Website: lowes
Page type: address-validator
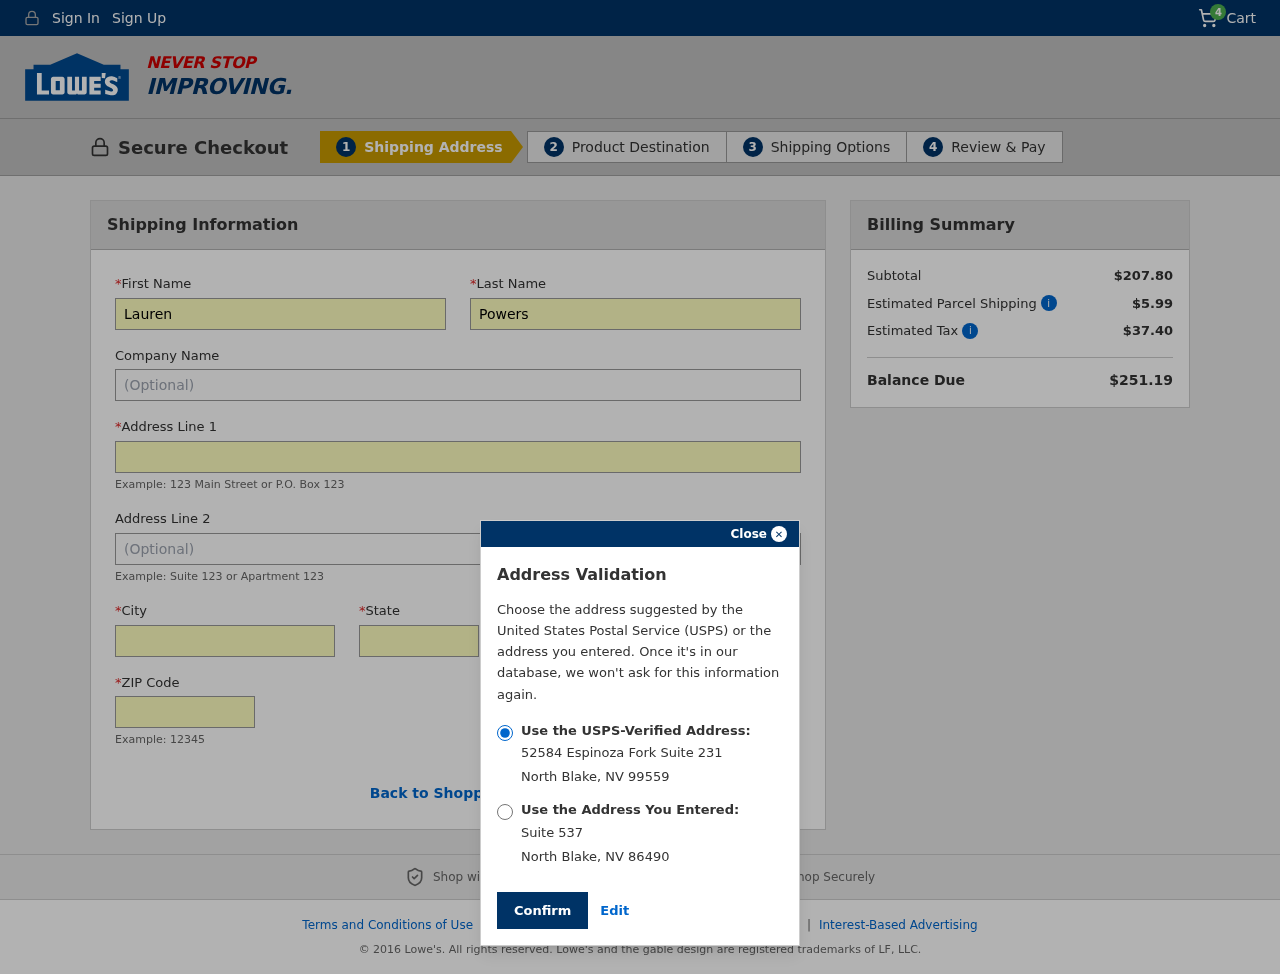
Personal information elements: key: PII_CITY
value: North Blake
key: PII_FIRSTNAME
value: Lauren
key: PII_LASTNAME
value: Powers
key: PII_POSTCODE
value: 99559
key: PII_POSTCODE2
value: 86490
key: PII_STATE
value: Nevada
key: PII_STATE_ABBR
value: NV
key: PII_STREET
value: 52584 Espinoza Fork Suite 231
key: PII_STREET2
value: Suite 537
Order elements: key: ORDER_NUM_ITEMS
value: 4
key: ORDER_SUBTOTAL
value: $207.80
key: ORDER_SHIPPING_COST
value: $5.99
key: ORDER_TAX
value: $37.40
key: ORDER_TOTAL
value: $251.19